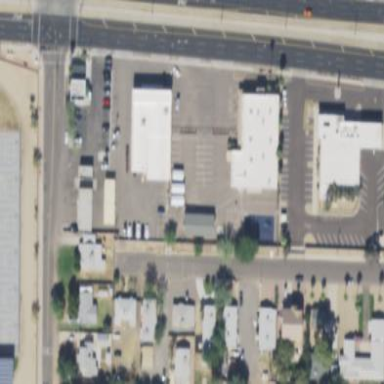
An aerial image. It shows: Commercial area.